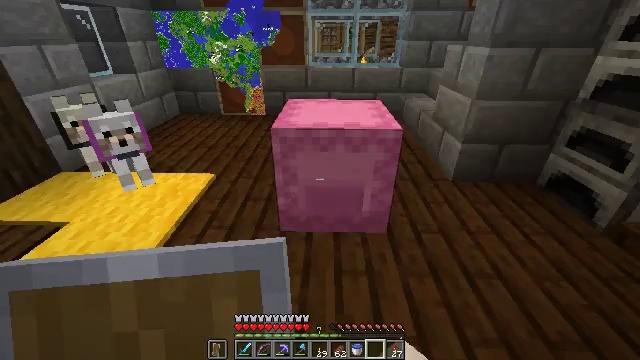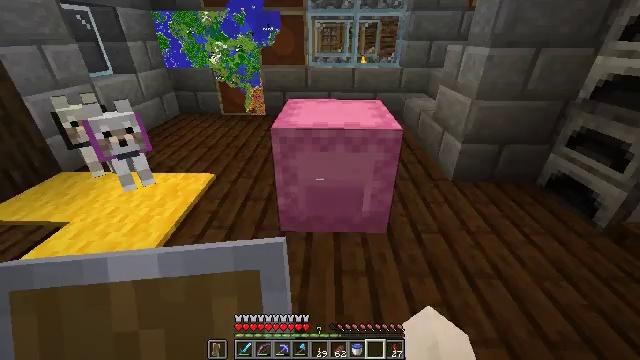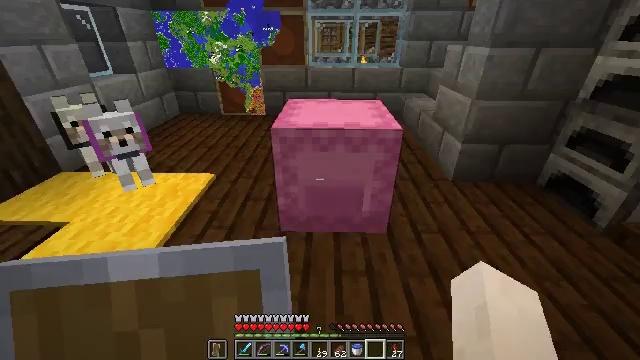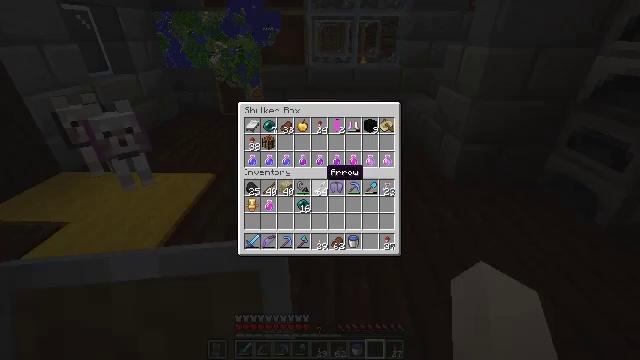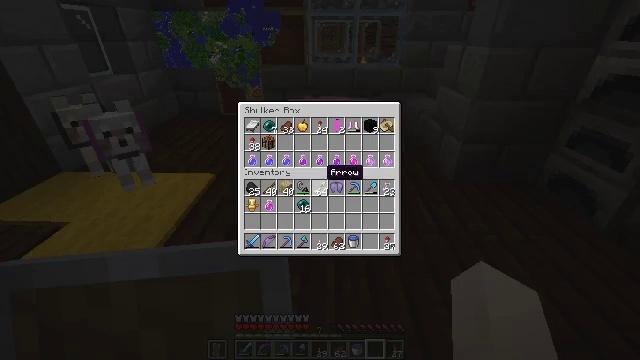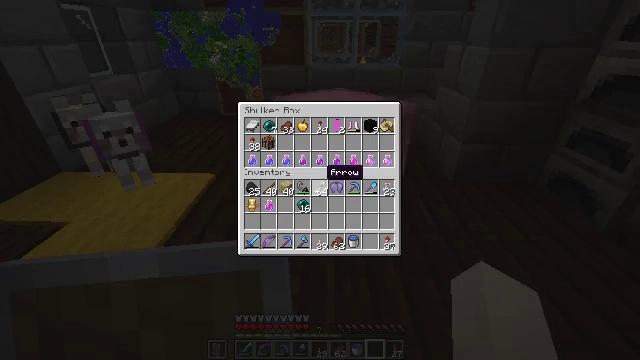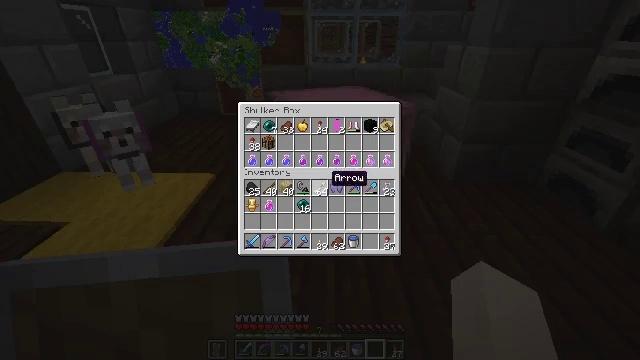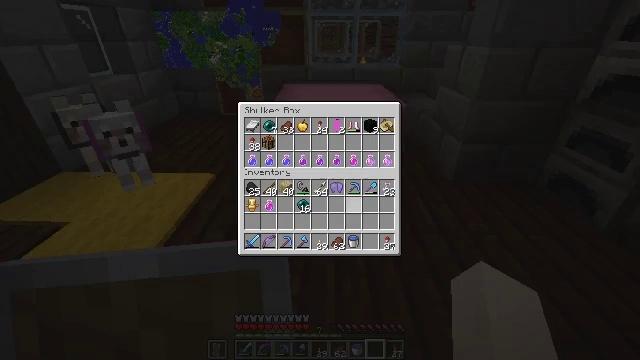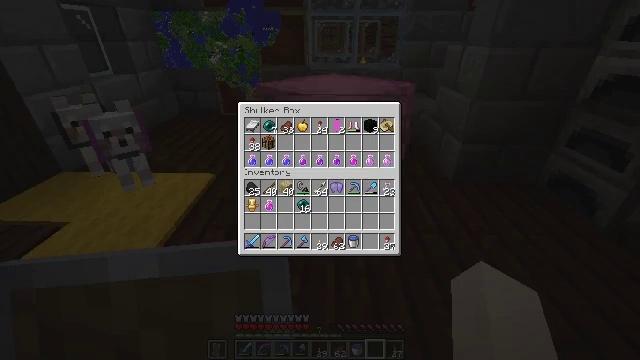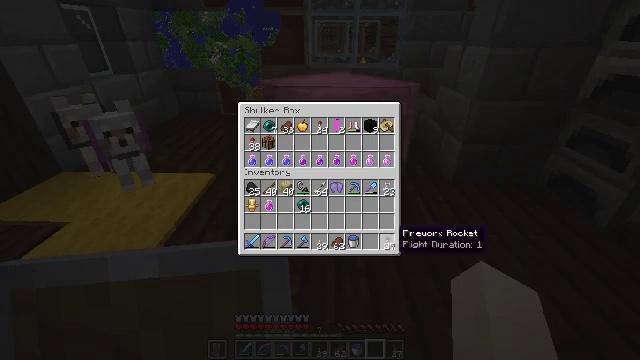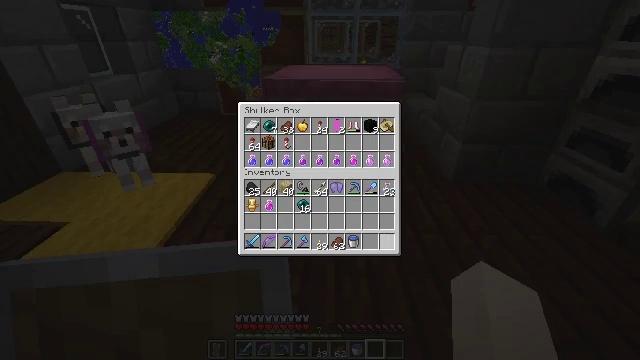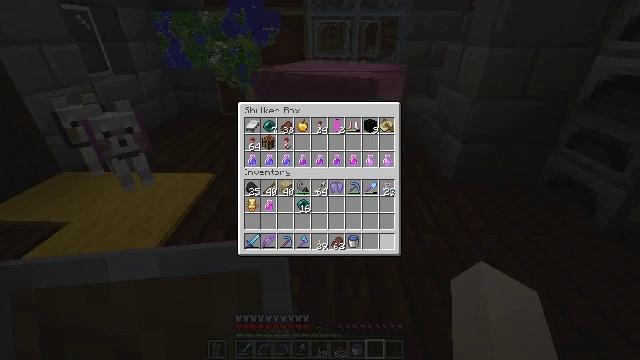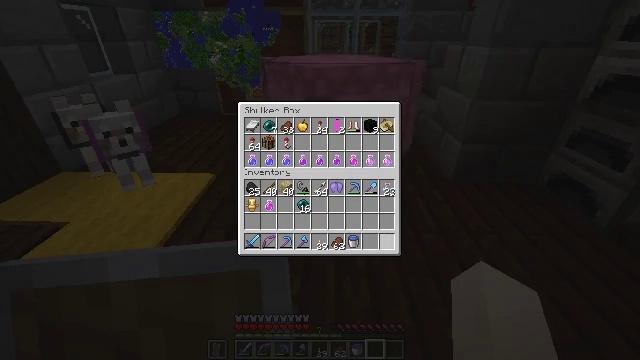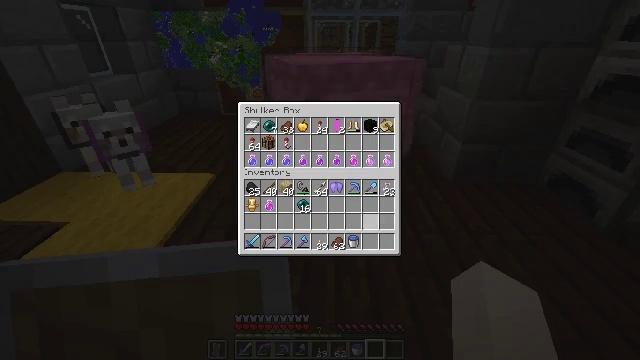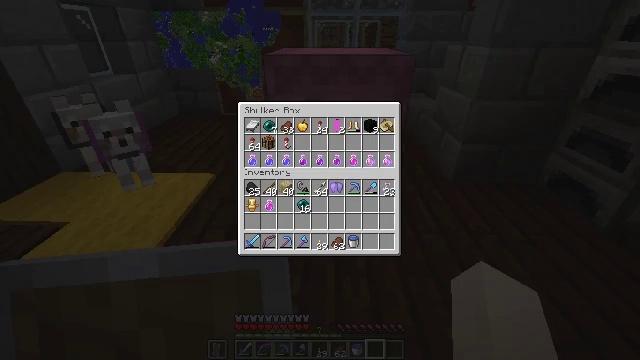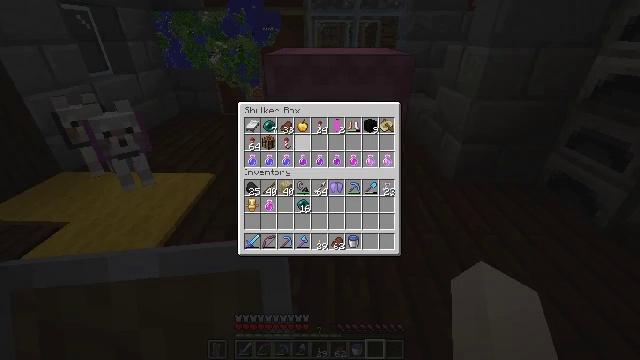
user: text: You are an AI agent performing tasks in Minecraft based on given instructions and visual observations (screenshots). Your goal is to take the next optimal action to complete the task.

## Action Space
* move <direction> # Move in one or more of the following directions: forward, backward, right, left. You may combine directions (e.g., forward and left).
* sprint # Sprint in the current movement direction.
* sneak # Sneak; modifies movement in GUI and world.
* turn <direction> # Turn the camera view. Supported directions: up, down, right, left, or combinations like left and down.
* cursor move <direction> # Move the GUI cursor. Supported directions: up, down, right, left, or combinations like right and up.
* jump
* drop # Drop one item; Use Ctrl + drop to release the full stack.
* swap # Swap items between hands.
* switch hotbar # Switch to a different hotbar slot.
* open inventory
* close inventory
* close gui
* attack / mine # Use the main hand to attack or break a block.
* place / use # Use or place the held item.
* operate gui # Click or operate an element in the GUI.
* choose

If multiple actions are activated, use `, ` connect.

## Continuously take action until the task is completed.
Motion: motion action
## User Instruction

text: Mine the pink shulker box.
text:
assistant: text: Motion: no_op
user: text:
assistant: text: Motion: no_op
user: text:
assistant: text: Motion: open gui
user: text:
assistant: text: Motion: no_op
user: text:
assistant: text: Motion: no_op
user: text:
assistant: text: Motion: no_op
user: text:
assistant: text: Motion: cursor move right and down
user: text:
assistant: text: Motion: cursor move right and down
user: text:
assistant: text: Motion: sneak, cursor move right and down
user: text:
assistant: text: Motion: sneak, operate gui
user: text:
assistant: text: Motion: sneak, operate gui
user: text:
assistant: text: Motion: sneak
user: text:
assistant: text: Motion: sneak, cursor move left and up
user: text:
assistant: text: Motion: cursor move left and up
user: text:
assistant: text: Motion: cursor move left and up
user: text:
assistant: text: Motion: cursor move left and up
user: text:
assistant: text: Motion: no_op
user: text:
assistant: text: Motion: cursor move right
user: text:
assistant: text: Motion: no_op
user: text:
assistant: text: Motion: no_op
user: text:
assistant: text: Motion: no_op
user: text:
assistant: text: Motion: cursor move right
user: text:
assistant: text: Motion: cursor move right and up
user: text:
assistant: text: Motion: no_op
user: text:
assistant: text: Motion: cursor move right
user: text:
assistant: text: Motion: no_op
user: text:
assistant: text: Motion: cursor move left and down
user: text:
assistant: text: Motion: no_op
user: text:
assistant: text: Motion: no_op
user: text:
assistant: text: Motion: no_op